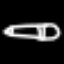
Label: pencil